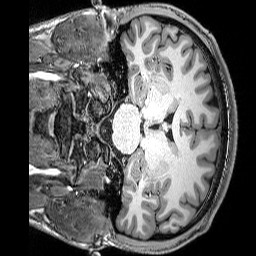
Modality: T1w
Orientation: coronal
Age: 24
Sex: male
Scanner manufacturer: siemens
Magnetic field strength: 3 T
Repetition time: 2.5 s
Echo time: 0.00343 s